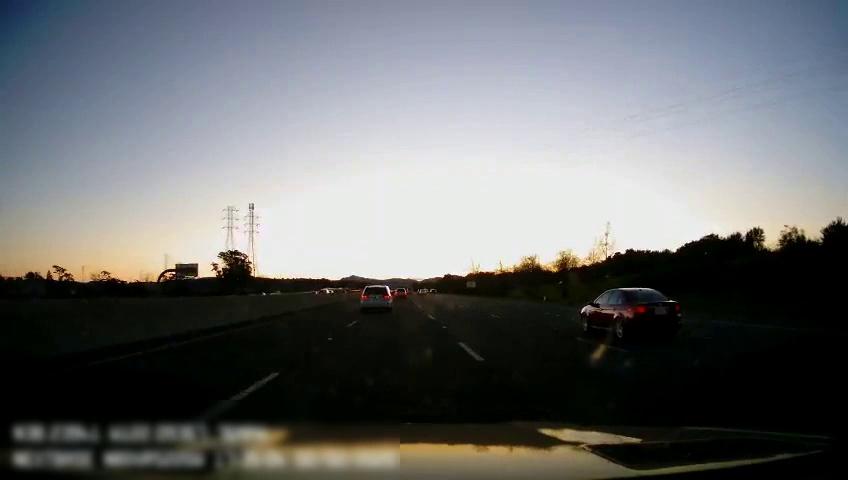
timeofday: Dusk/Dawn/Twilight
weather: Sunny
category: Drivable Space
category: Vehicles | Car
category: Vehicles | SUV
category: Vehicles | Car
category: Lanes | Alternate Lane
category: Lanes | Current Lane
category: Lanes | Current Lane
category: Lanes | Alternate Lane
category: Lanes | Alternate Lane
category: Lanes | Alternate Lane